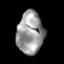
Tissue: lung
Cell type: Epithelial cells
Senescence score: 0.1845
Nuclear area (px): 1104
Mean DAPI intensity: 153.694